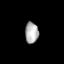
Tissue: lung
Cell type: Smooth muscle cells
Senescence score: 0.5775
Nuclear area (px): 276
Mean DAPI intensity: 175.283